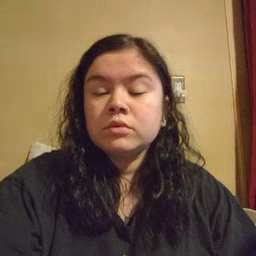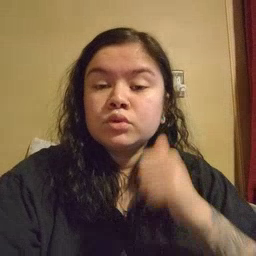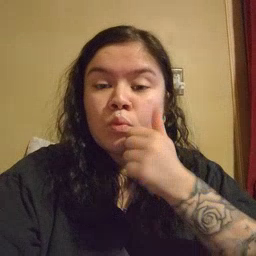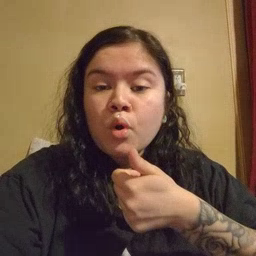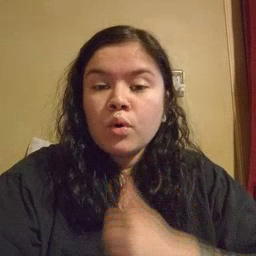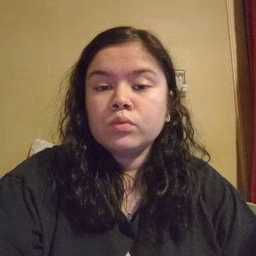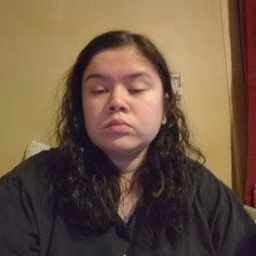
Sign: tomorrow